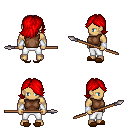
a pixel art fantasy rpg character, male body template, human, tanned skin, brown sleeveless shirt, white pants, red swoop hairstyle, white cloth bracers, brown slippers, spear, four views (front, back, left, right), 2x2 character sprite sheet, small pixel art, hard edges, no anti-aliasing